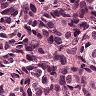
Metastatic tissue present: yes